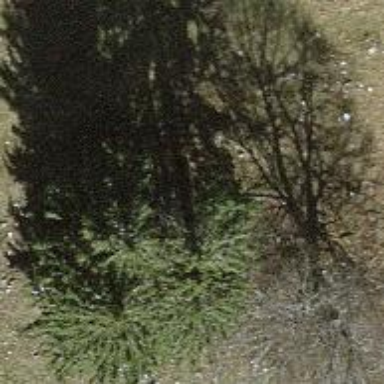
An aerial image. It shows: Single tag "natural: tree."